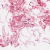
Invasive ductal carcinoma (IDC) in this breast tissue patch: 0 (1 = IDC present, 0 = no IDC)